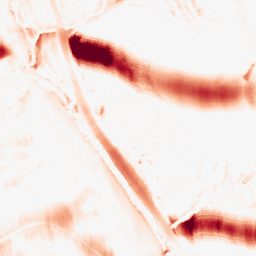
Category: morphological
Decomposition family: morphological_ellipse
Decomposition parameters: operation: opening
width: 50
height: 20
Upsampling method: regularized
Upsampling parameters: scale: 2
lambda_reg: 0.001
Upsampling scale: 2